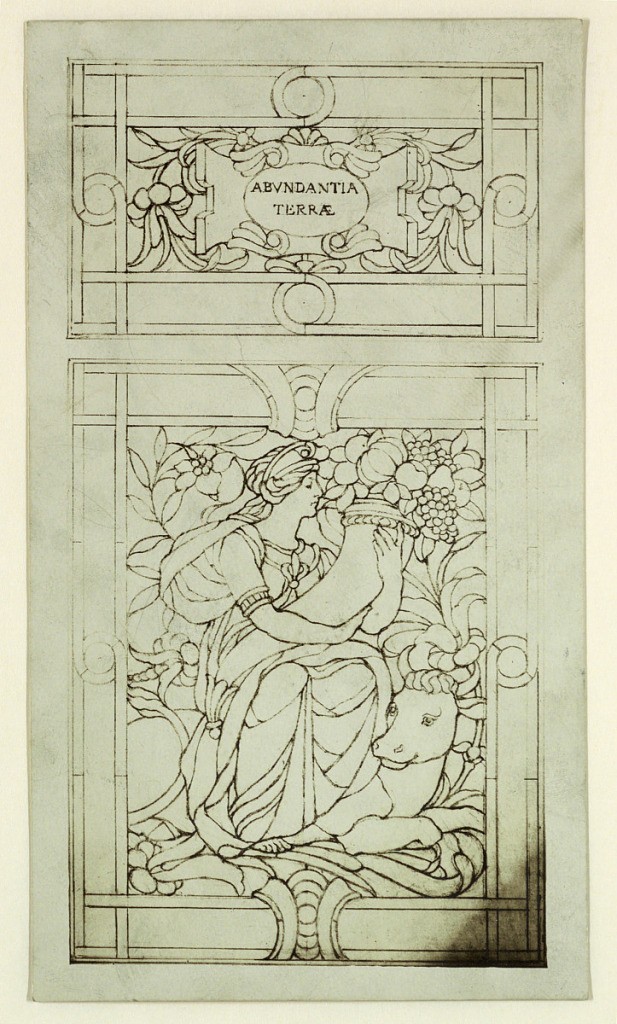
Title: Abundantia Terrae
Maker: Kenyon Cox, American, 1856–1919
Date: after 1908
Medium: Photostat
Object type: Print
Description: Two panels. Above in floral pattern, a cartouche that reads: ABVNDANTIA / TERRAE. Below a female figure holding a cornucopia filled with fruits and seated on a smiling cow.